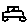
Label: car